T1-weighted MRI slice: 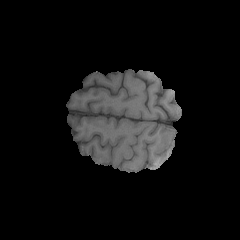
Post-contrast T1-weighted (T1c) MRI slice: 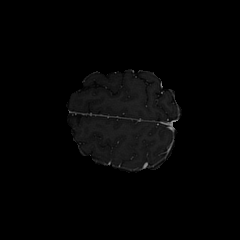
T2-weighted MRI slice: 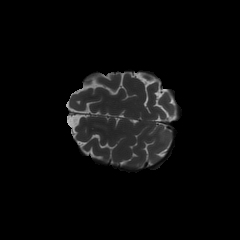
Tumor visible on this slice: no